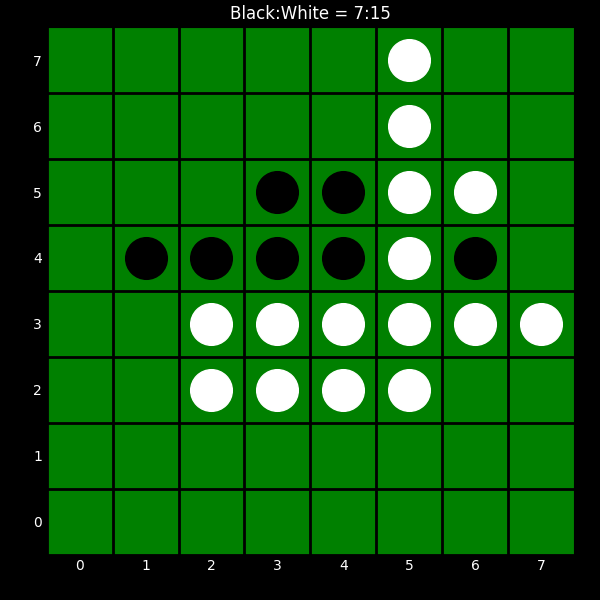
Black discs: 7
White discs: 15